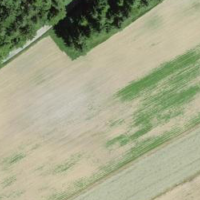
EUNIS habitat code: 24
Species observed at this site:
Medicago sativa